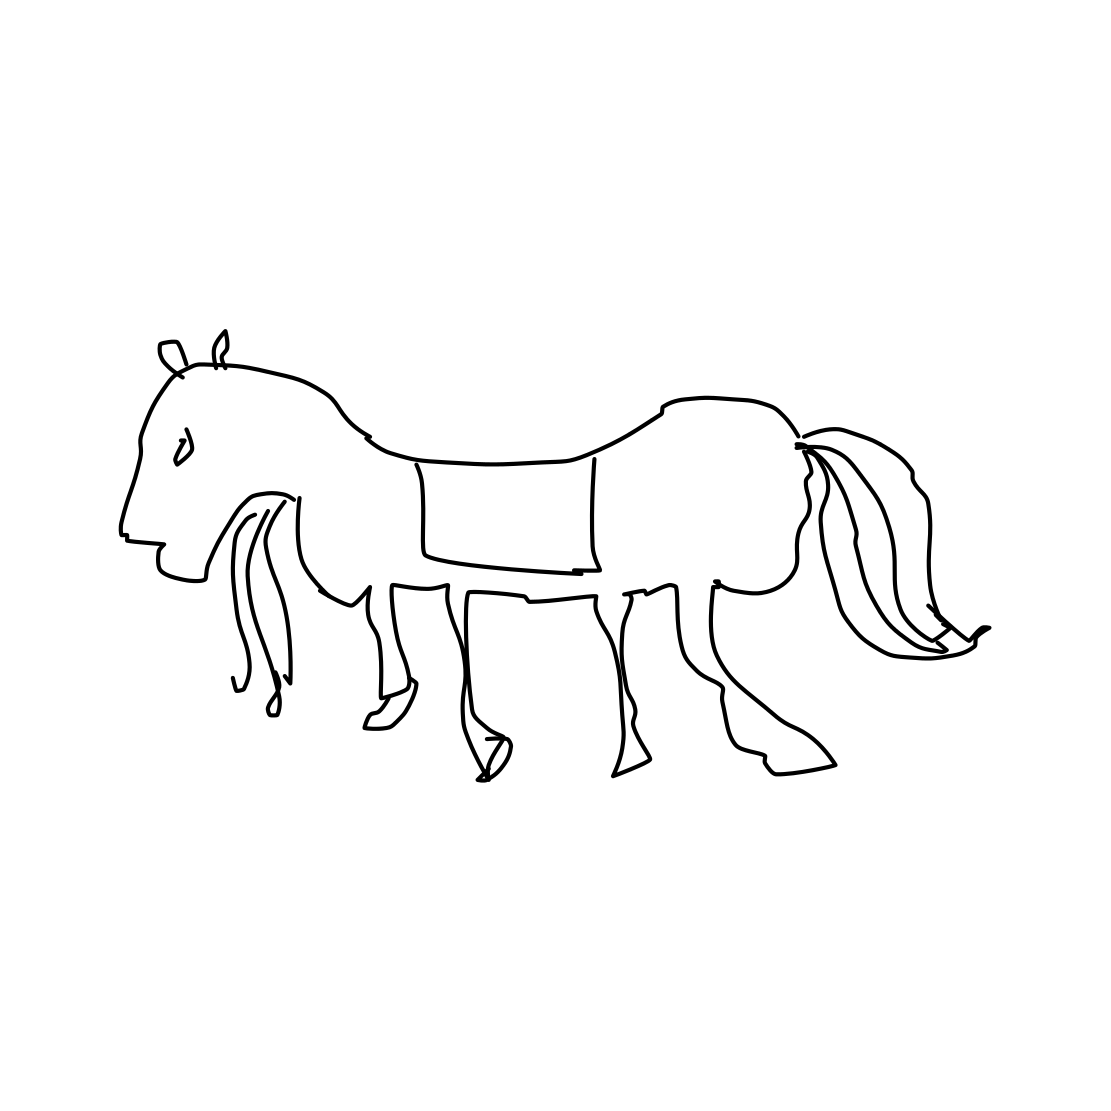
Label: horse